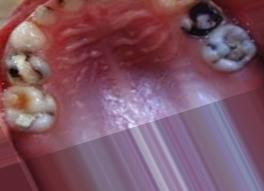
Condition: Caries